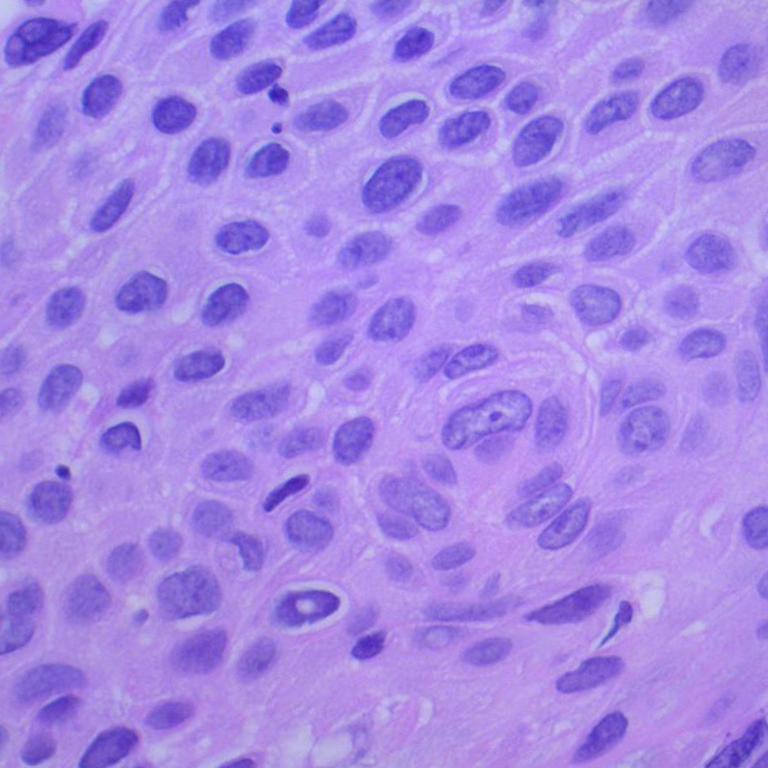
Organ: lung
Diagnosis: squamous carcinomas